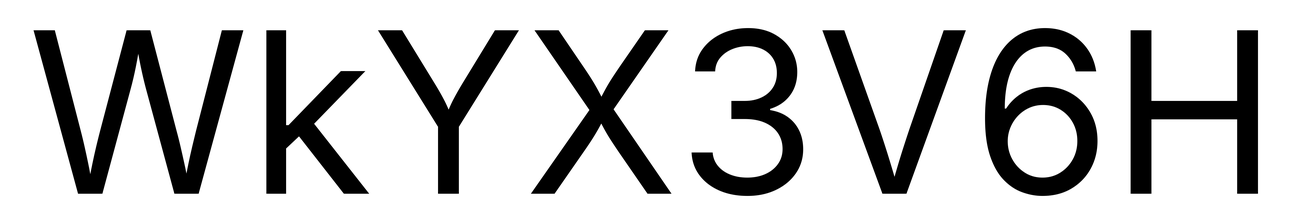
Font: Inter_Regular